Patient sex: F
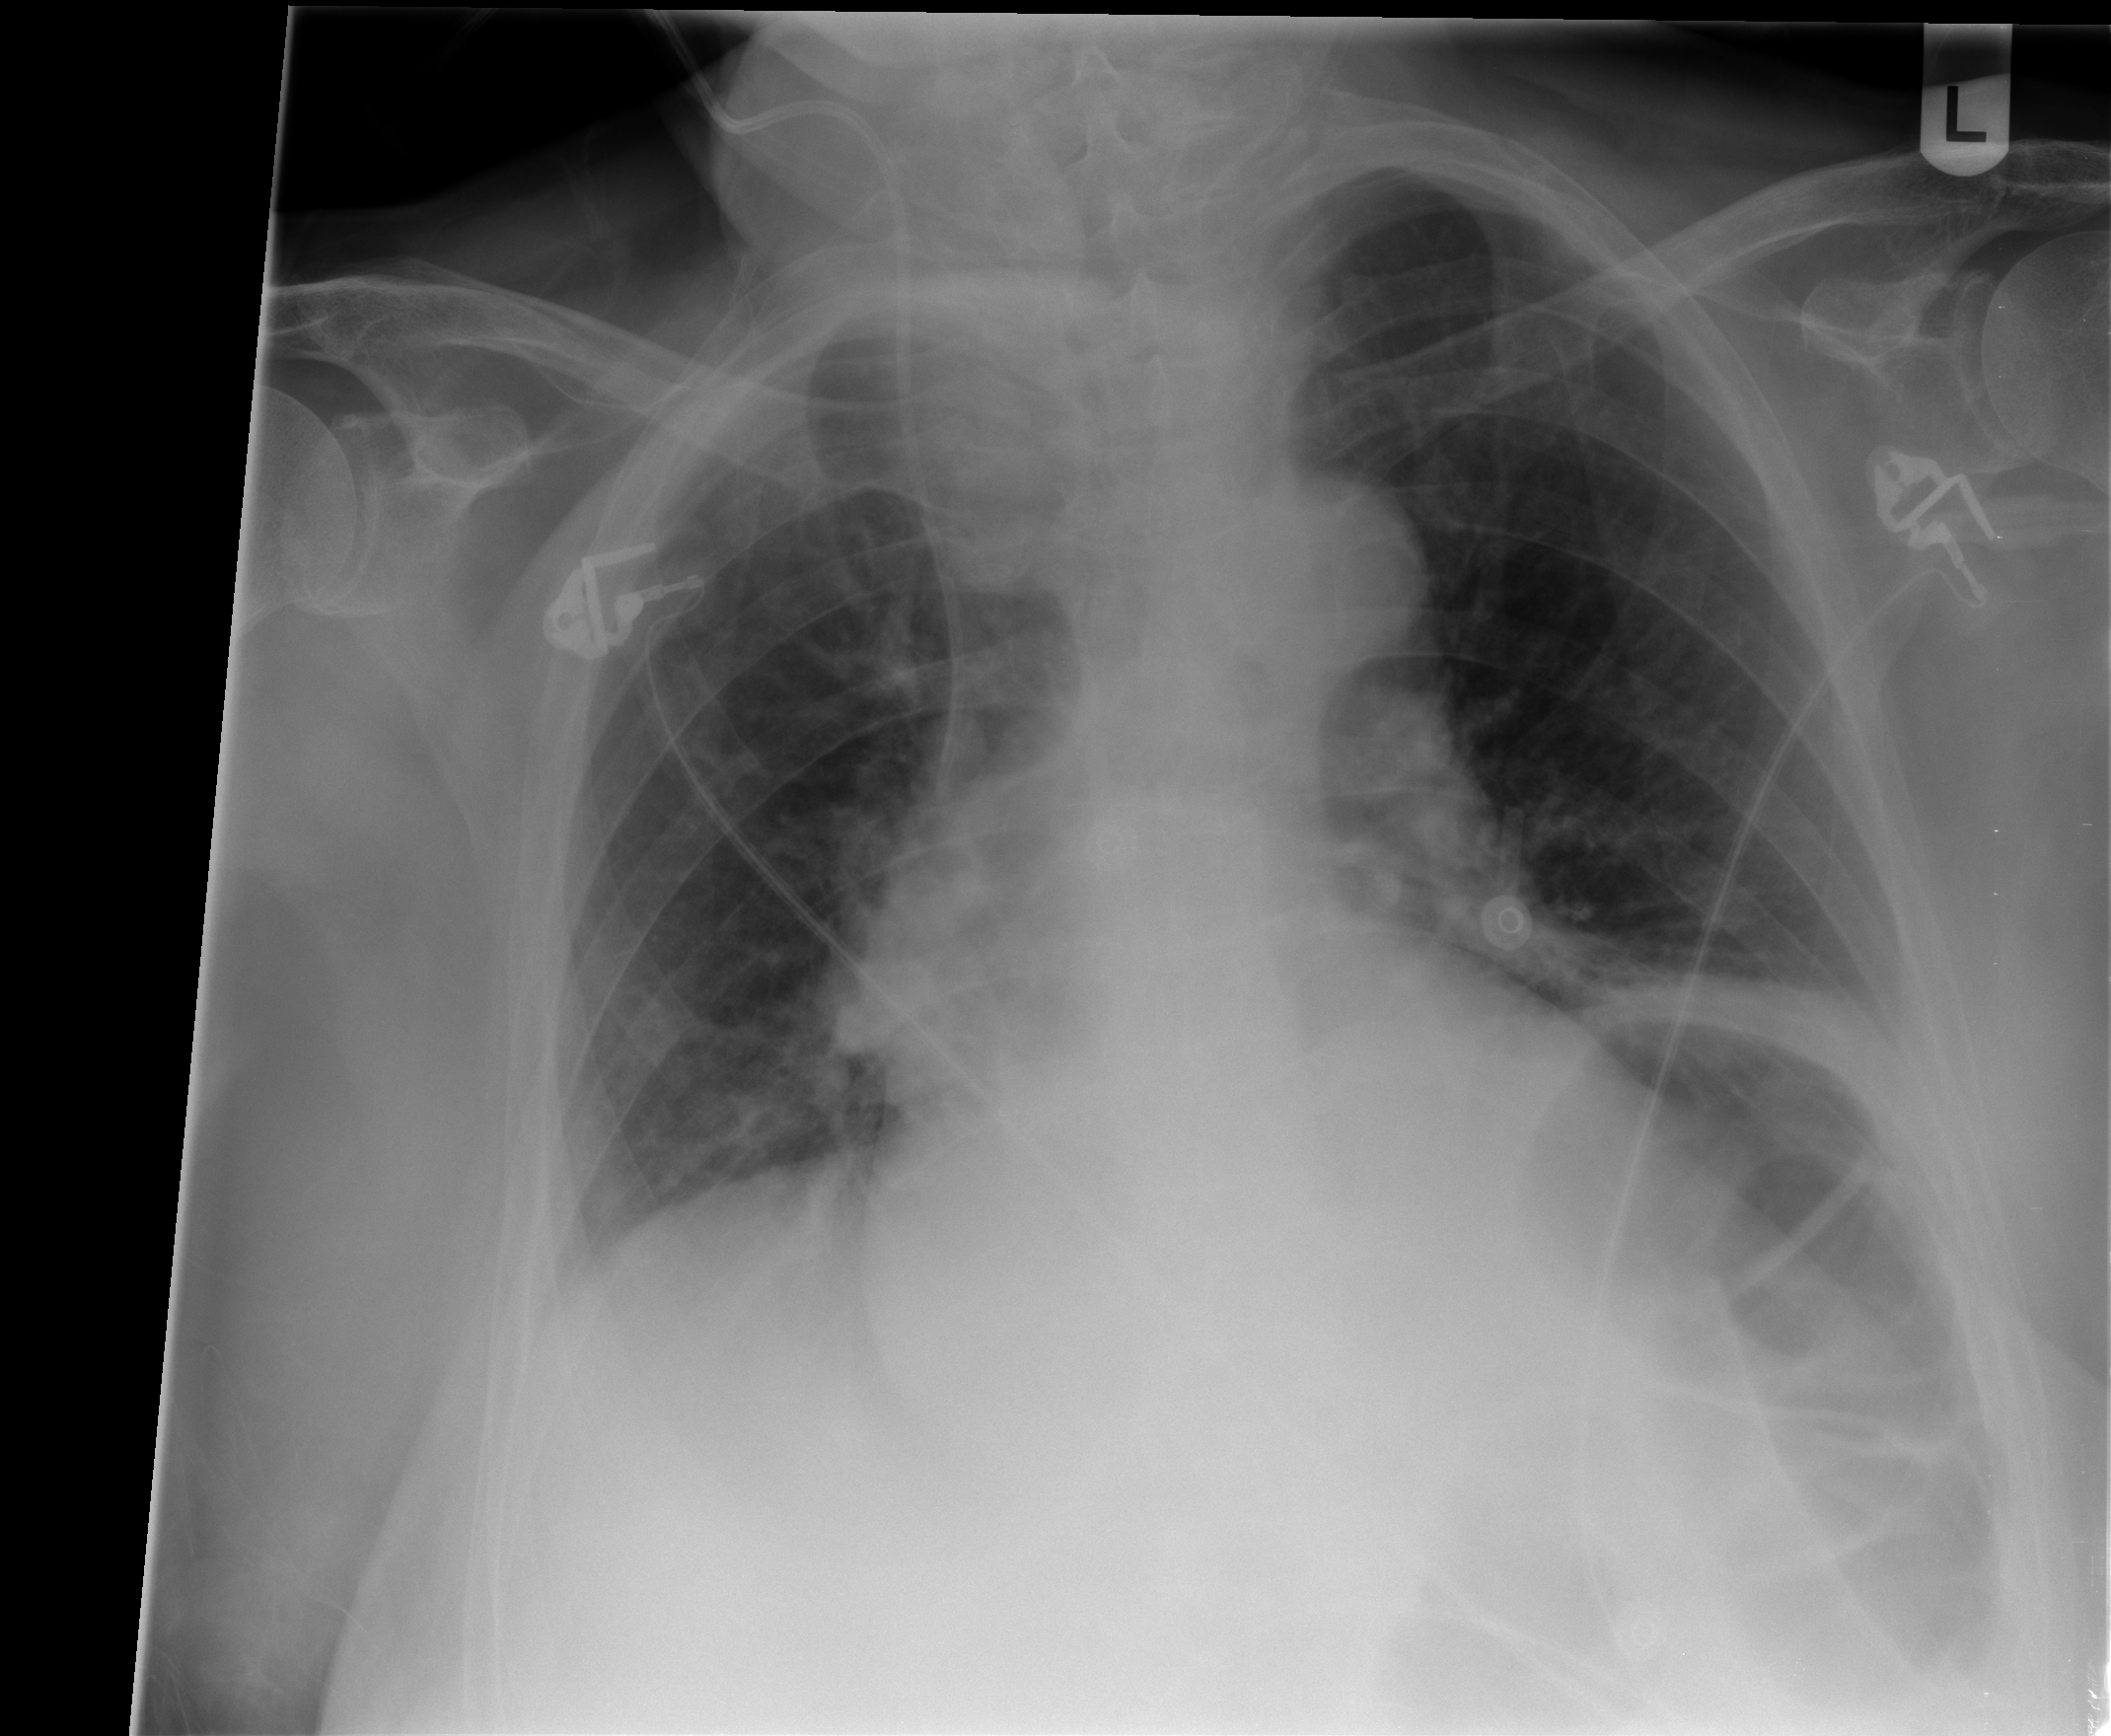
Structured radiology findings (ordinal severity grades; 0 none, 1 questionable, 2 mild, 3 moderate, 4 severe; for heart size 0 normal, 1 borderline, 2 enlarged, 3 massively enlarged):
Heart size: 1
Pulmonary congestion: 1
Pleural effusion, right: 1
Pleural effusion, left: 1
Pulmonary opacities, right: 1
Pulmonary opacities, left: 0
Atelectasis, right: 2
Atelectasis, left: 2